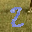
Label: 2